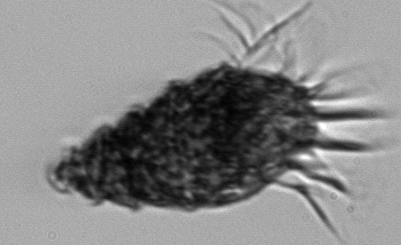
Label: Laboea_strobila